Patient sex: F
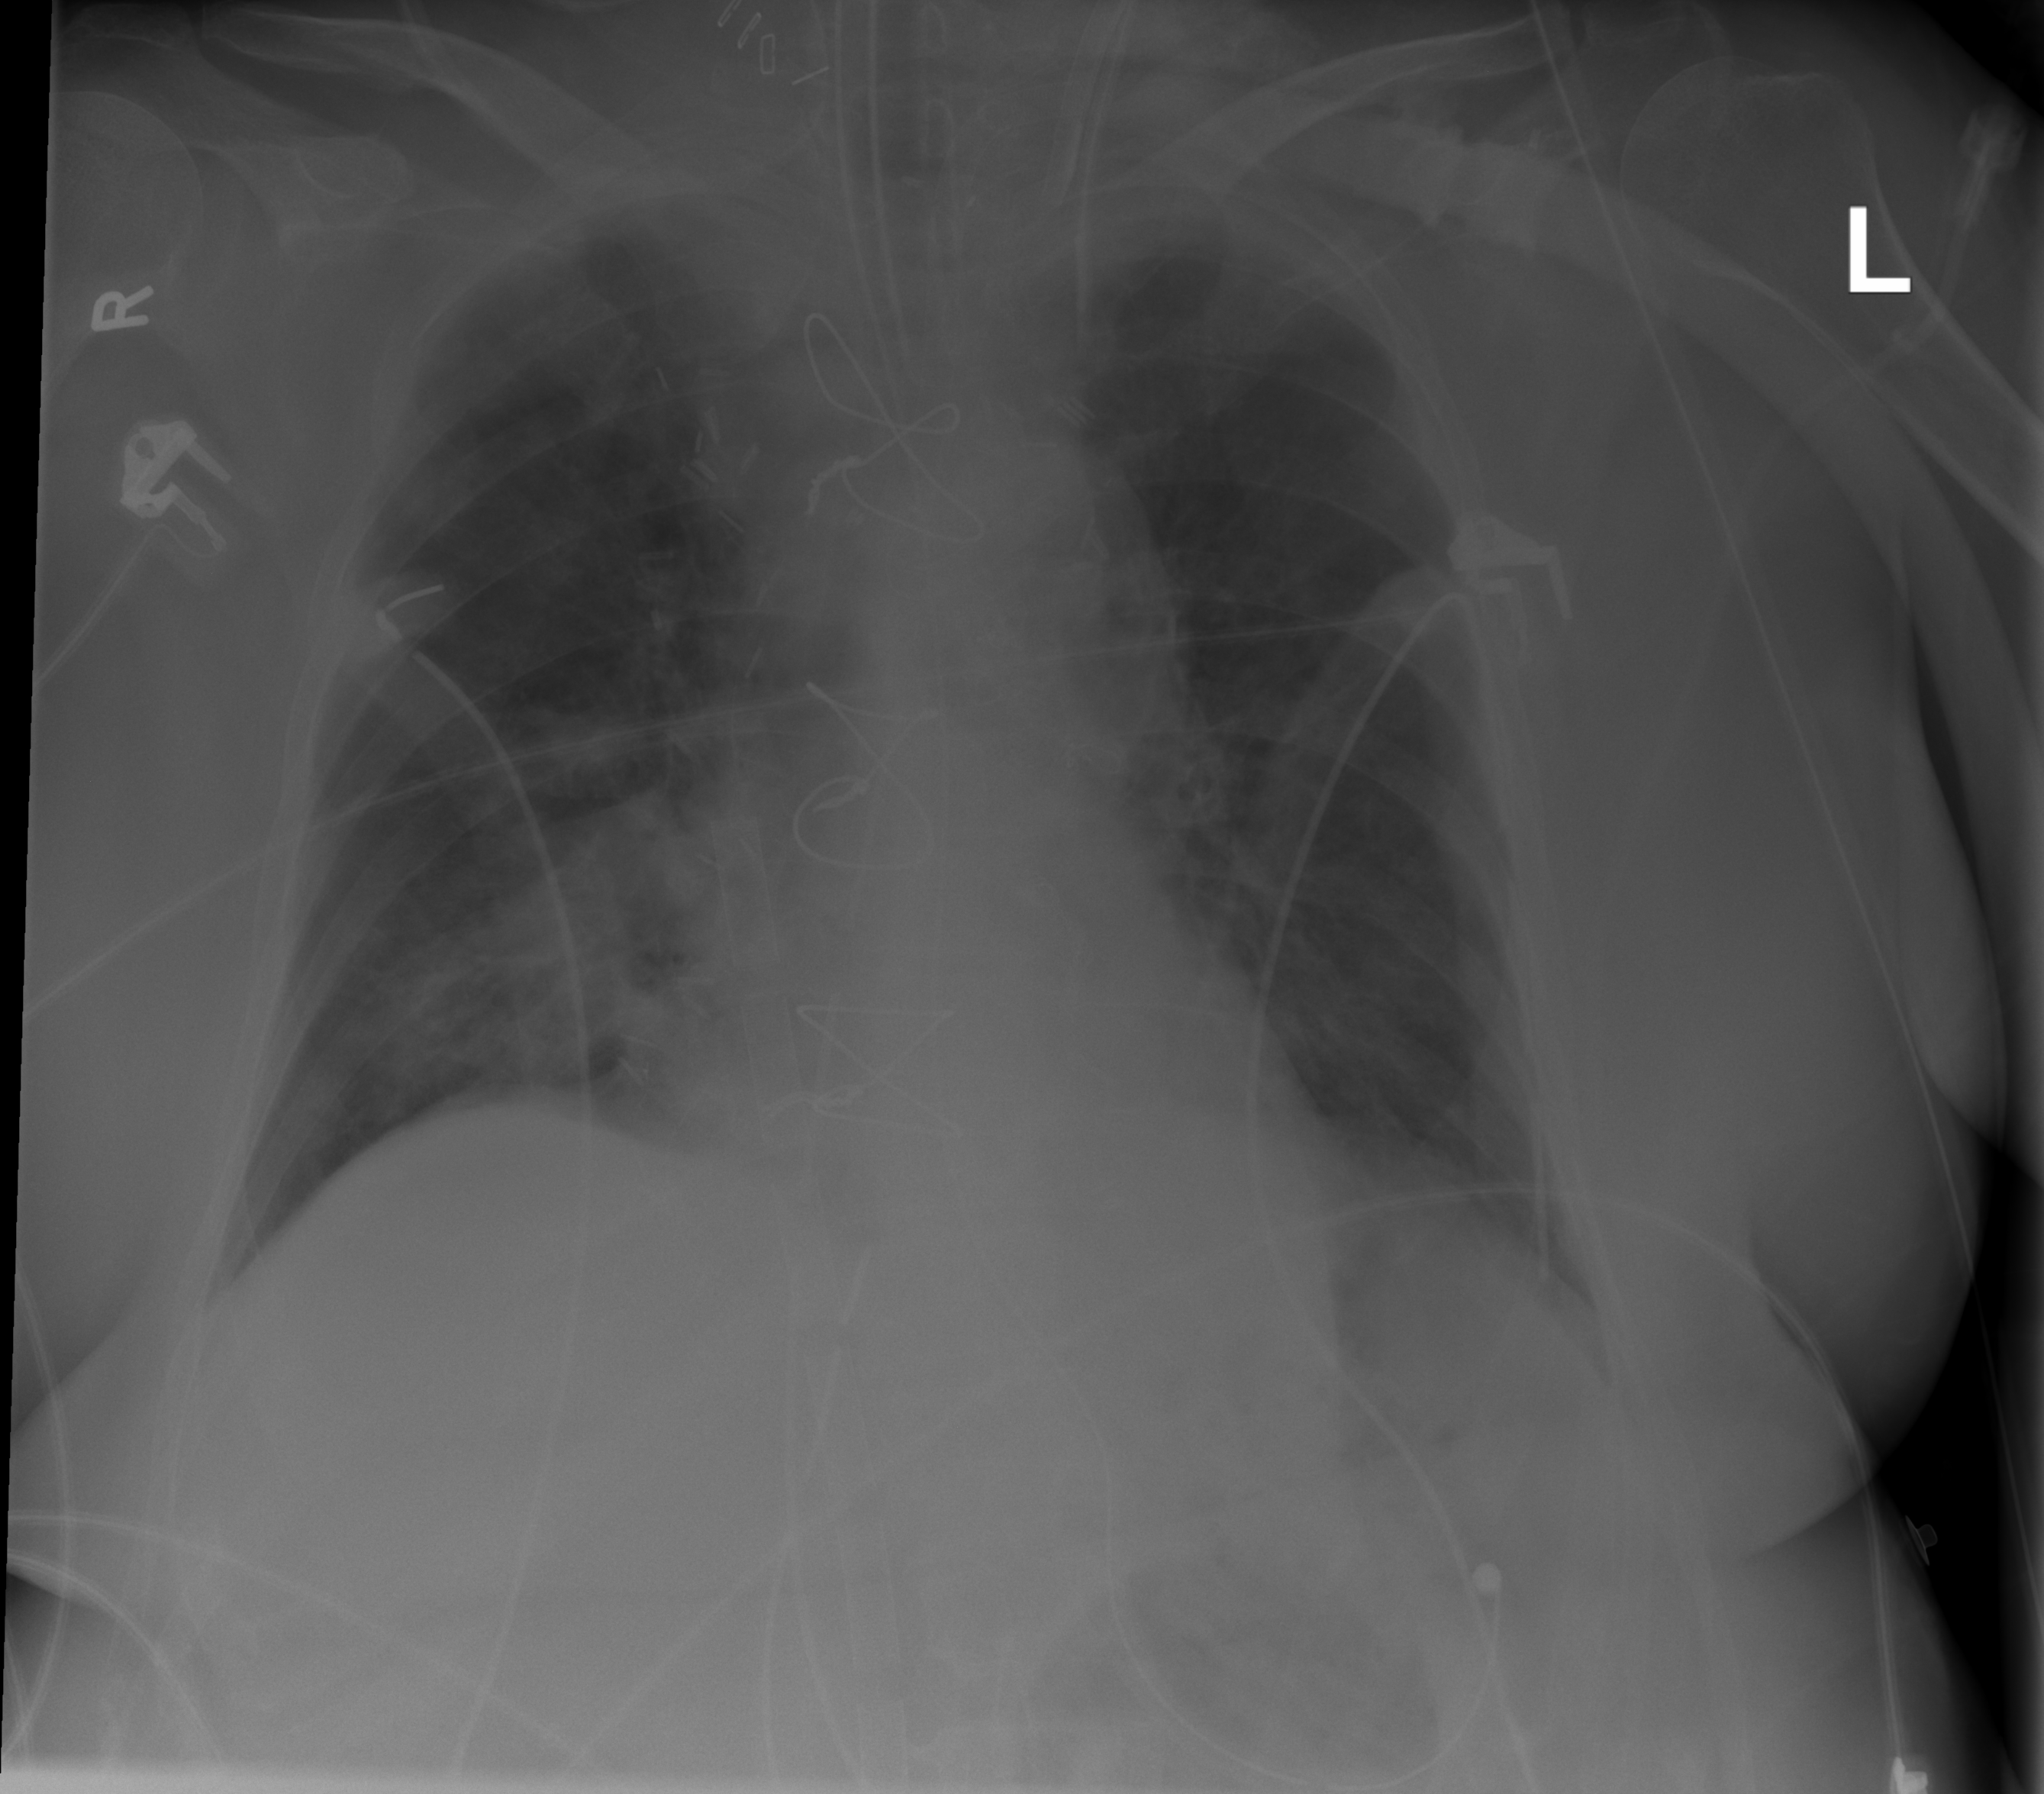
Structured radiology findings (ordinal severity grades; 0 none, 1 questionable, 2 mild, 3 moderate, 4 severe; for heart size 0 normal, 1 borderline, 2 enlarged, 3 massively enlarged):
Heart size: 0
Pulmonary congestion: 2
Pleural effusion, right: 0
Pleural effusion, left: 0
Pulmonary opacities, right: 2
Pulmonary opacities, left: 0
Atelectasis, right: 2
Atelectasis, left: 2